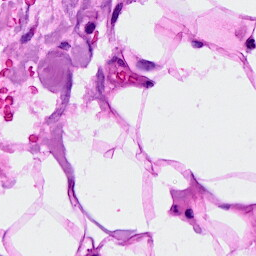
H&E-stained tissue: Breast